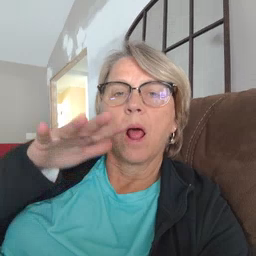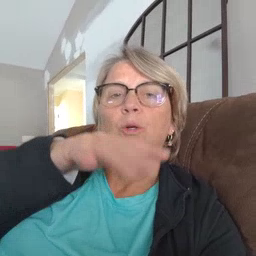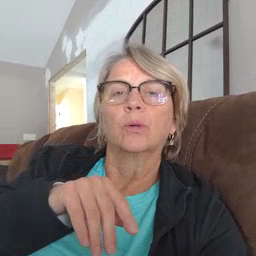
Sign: helicopter